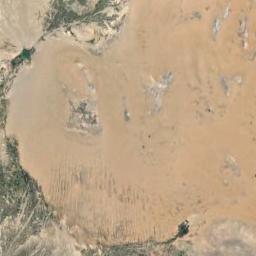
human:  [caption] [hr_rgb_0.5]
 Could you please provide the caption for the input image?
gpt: This is a sand dune with a yellow wavy texture with a gray bare top and there is sparse dark green chaparral in the top .

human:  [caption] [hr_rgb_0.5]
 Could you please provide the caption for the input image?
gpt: The yellow desert is next to the green land .

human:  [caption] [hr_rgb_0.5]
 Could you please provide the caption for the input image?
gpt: There is a small jungle in this desert .

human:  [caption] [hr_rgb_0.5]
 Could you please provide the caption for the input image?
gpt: The desert with yellow sand is surrounded by some mountains .

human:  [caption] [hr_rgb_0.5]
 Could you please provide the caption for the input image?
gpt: A yellow desert with some bare lands .